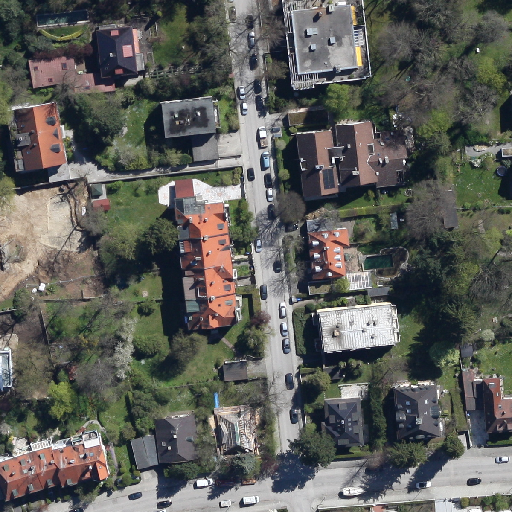
Referring expression: car in the parking area